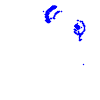
Particle: electron